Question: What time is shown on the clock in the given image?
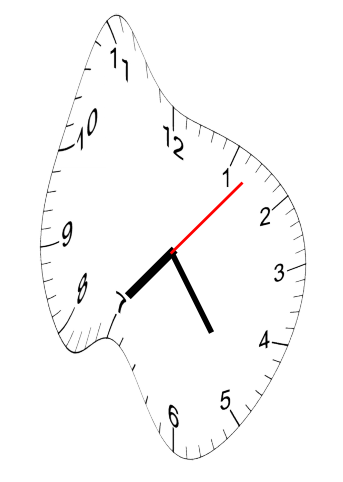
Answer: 07:24:07